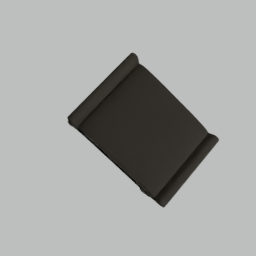
Label: furniture